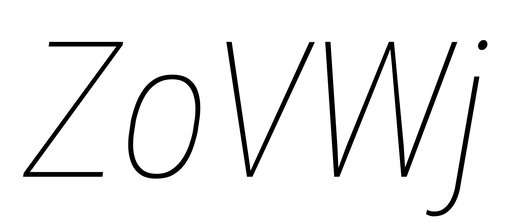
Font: Roboto-Italic_Condensed_Thin_Italic